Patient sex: F
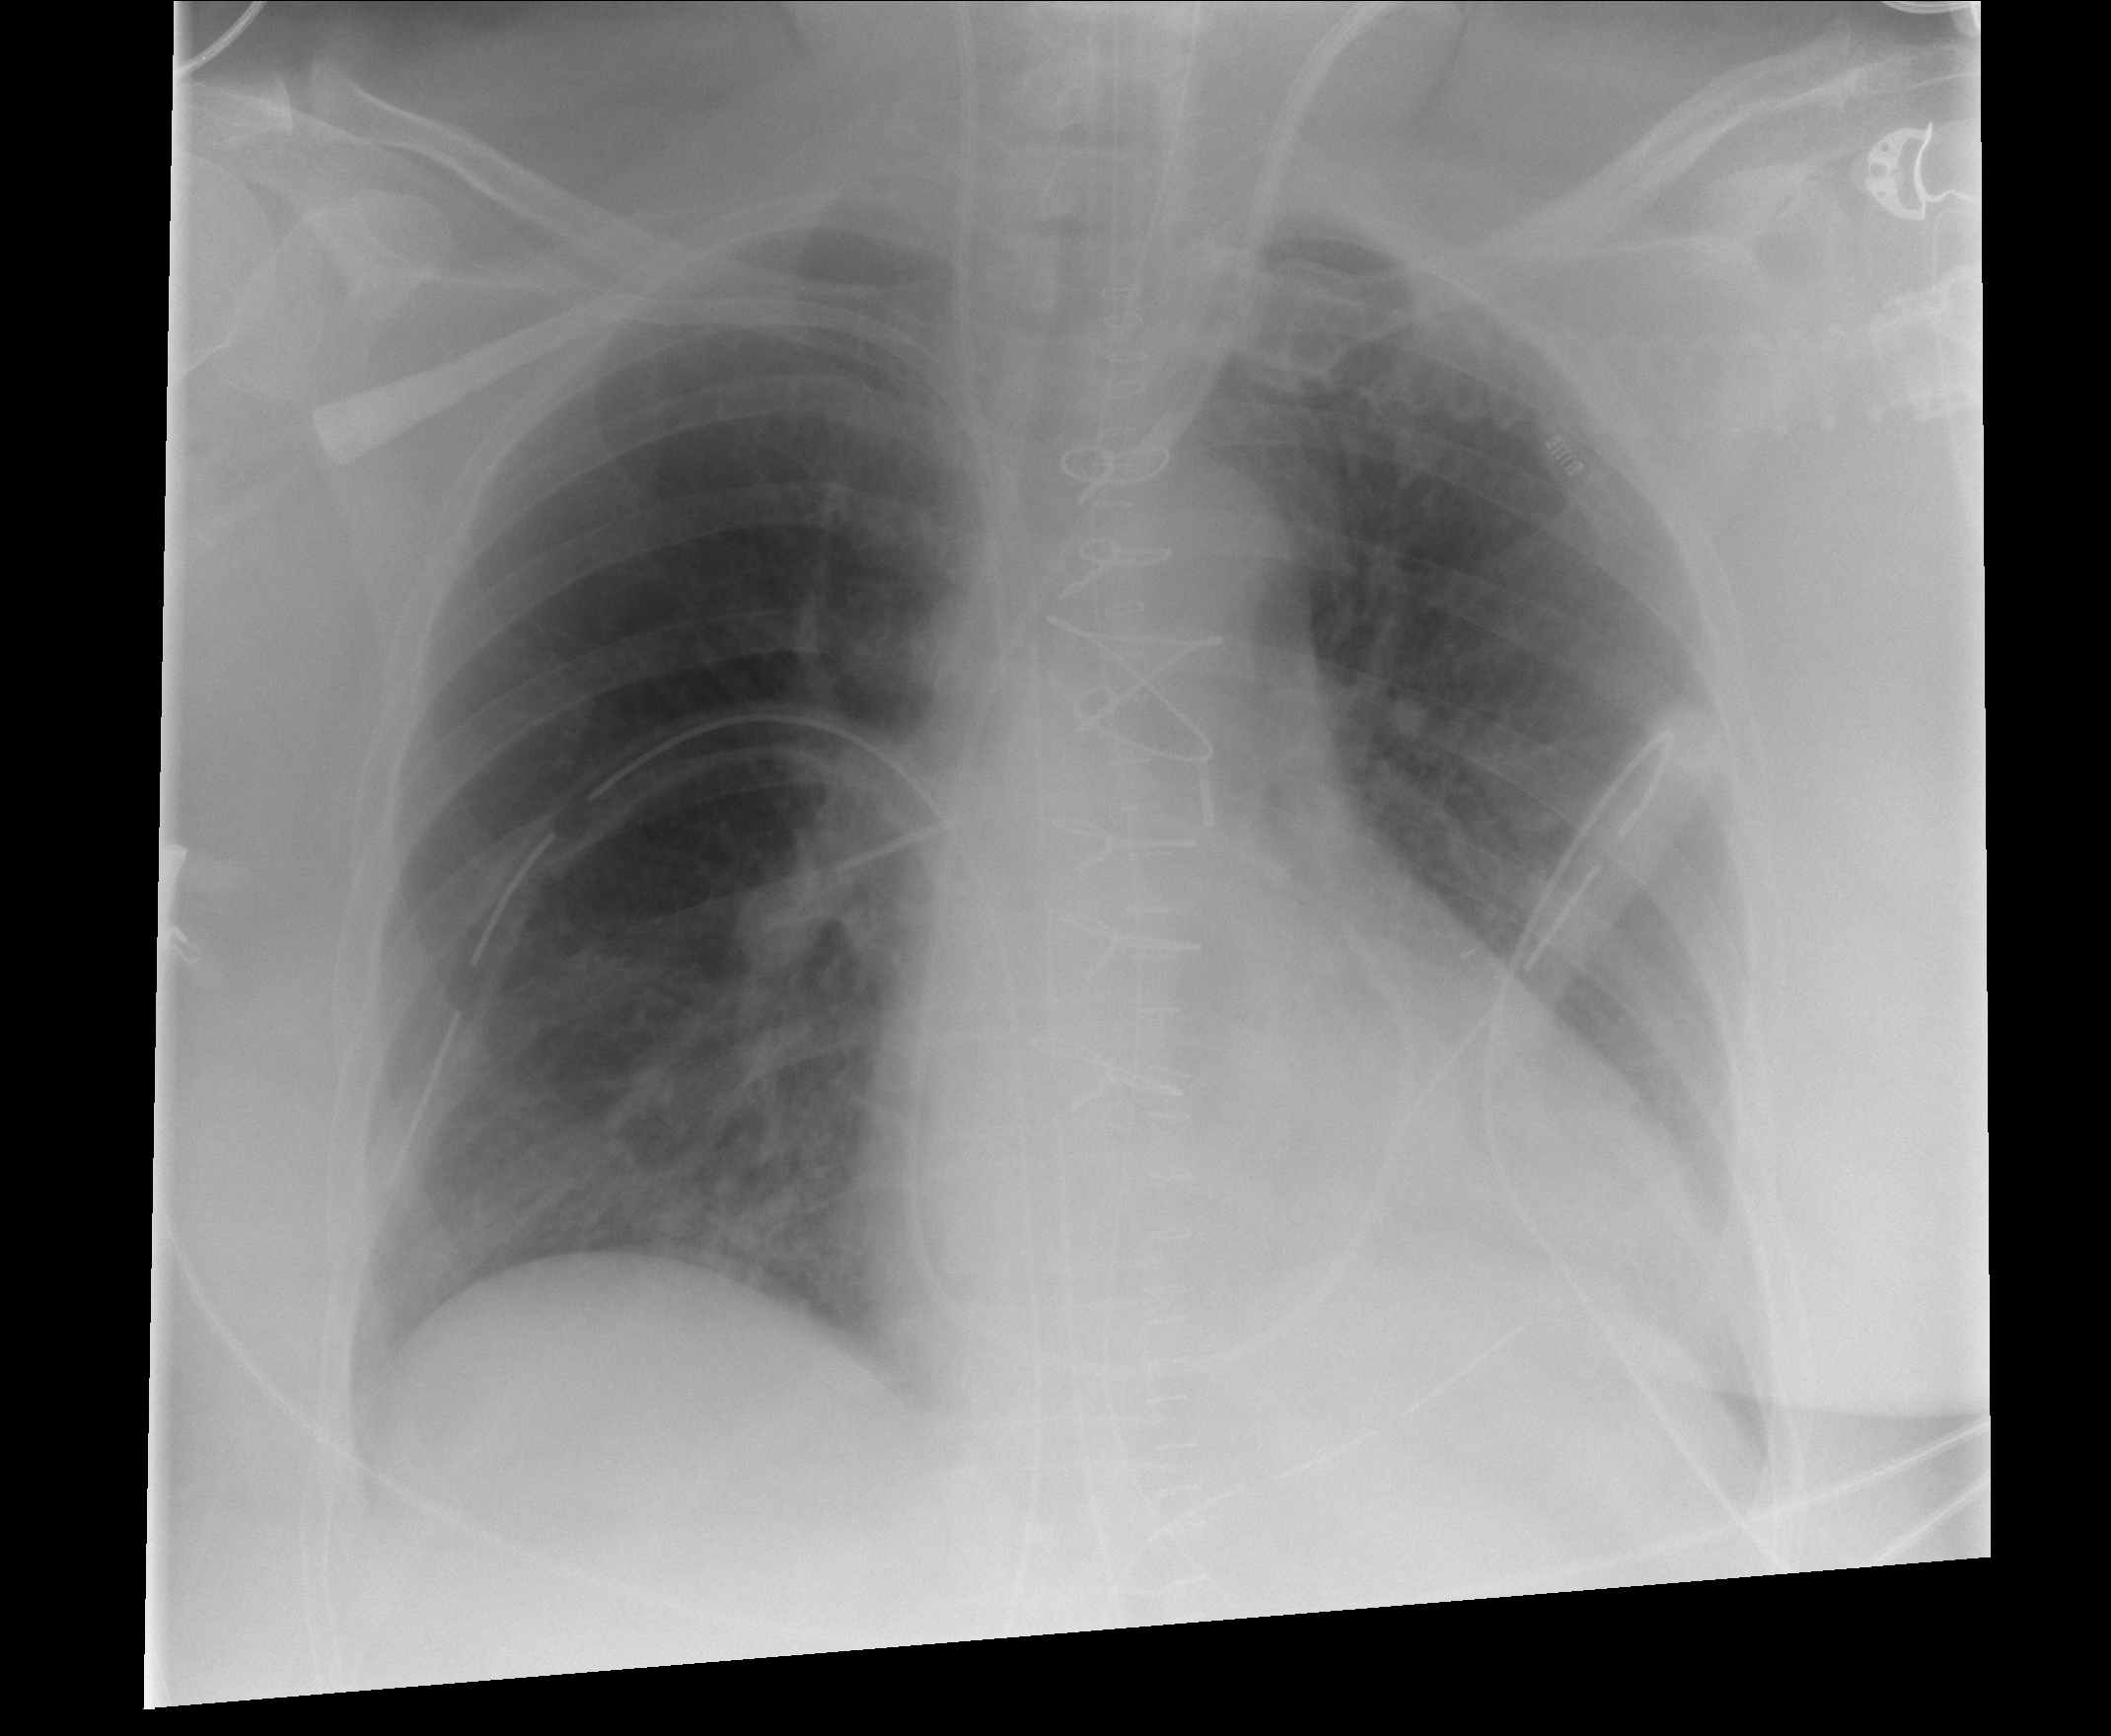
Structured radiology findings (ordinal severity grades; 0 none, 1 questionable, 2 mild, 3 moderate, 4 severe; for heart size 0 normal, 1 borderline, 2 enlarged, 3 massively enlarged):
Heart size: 2
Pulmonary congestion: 0
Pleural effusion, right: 0
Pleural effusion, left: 0
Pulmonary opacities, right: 2
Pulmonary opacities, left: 0
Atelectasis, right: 0
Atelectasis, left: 2